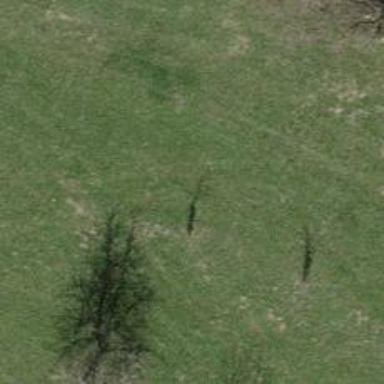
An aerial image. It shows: Single tag "natural: tree."